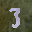
Label: 3